Field crop: tomato
Growth stage: 1
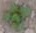
Species: solanum